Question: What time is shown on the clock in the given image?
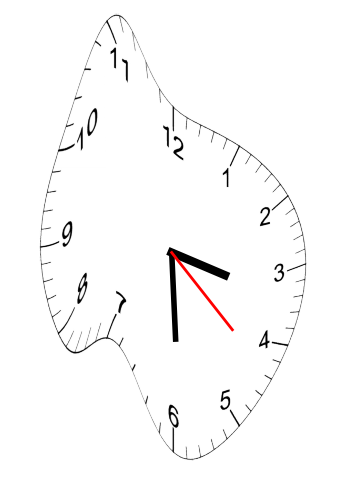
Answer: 03:29:22